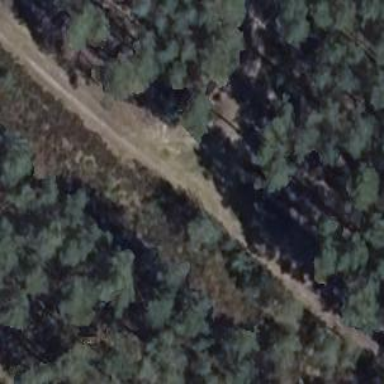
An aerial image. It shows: Track road with grade3 tracktype.